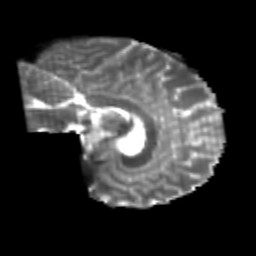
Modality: T2w
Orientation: sagittal
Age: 21
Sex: male
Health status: healthy
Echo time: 0.074 s